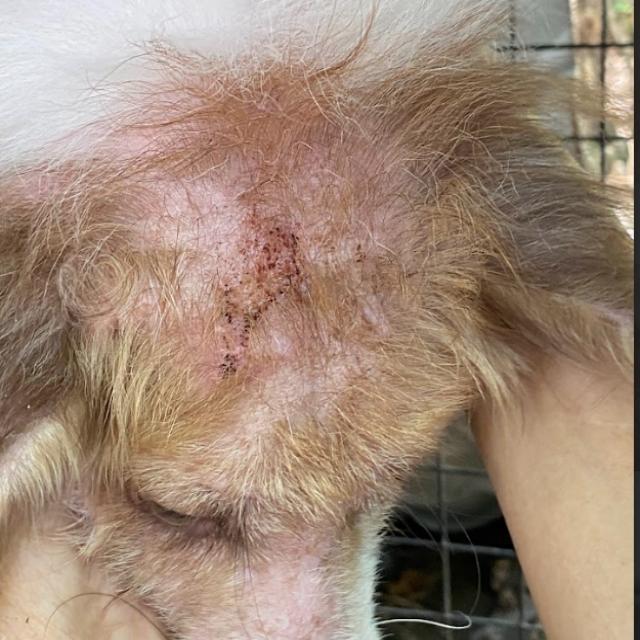
Canine demodicosis (Demodex mange) — caused by Demodex canis mites. Presents with alopecia, follicular papules, pustules, and comedones. Often localized on face and forelimbs.